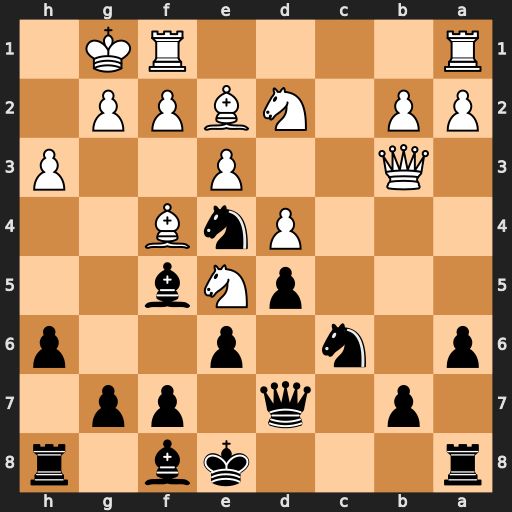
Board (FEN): r3kb1r/1p1q1pp1/p1n1p2p/3pNb2/3PnB2/1Q2P2P/PP1NBPP1/R4RK1
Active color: b
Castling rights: kq
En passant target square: -
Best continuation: Nxd2 Nxd7 Nxb3